Question: I noticed that when I view variables of certain types, such as <URL> appear. I haven't seen this happen on any other type before. How does the debugger decide to do this?
EDIT: Here's a screenshot from the Watch window, demonstrating that XElement gets to be displayed with Text Visualizer, while System.Version (which also implements ToString) does not.

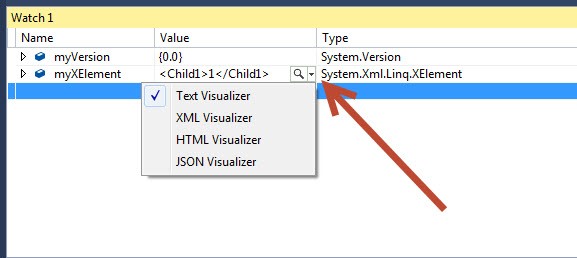
Answer: This is actually a bit of a complex question because there are multiple pieces of the expression evaluator that control the display of custom viewers.
For the Text, XML and HTML viewer the answer is pretty easy because they are visualizers built into the debugger. If 'IDebugProperty2::GetPropertyInfo' returns 'DBG_ATTRIB_VALUE_RAW_STRING' as a part of the attribute flags then this visualizer will be displayed. When the user selects on of these viewers the debugger will call back into 'IDebugProperty3::GetStringChars / GetStrigCharLength' in order to get the string value to pass to the visualizer.
For user defined visualizers though it is quite a bit more involved probably a bit to much for an answer here. MSDN does have a bit of information on how to do this though
> <URL>
<URL>
Now lets consider the specific example called out in this question: 'Version' vs. 'XElement'. The first thing to note is that you get different behavior depending on which language you are debugging in. C#, as you noticed, shows the visualizer only for 'XElement' while VB.Net will show the visualizer for both 'XElement' and 'Version'. This is unsurprising in some ways because the visualizer flag is controlled by the EE and each language has their own implementation
## C# algorithm
If the value is typed to 'String' or has an implicit reference conversion to 'XNode' then the visualizer is displayed.
In this case 'XElement' derives from 'XNode' hence it gets the visualizer. The 'Version' type does not derive from 'XNode' and it's not 'String' so it does not get the visualizer
## VB.Net algorithm
If the value being displayed meets one of the following then the visualizer is displayed
1. String or has a ToString override
2. Has a DebuggerDisplay which points to a value that qualifies for 1 or 2
In this case both 'XElement' and 'Version' override 'ToString' hence the visualizer is shown in both cases
## Why the difference?
Beats me. When I wrote the VB.Net implementation I wanted to support the visualizer in as many places as possible (it's really useful). Hence whenever the final value being displayed was a 'String' I displayed the visualizer. I didn't really think to consult the C# team when I made this decision. Until I researched the code base to answer this question I wasn't even aware there was a difference :)